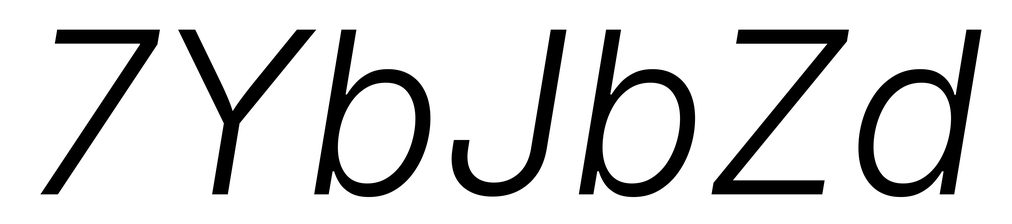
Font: Inter-Italic_Light_Italic